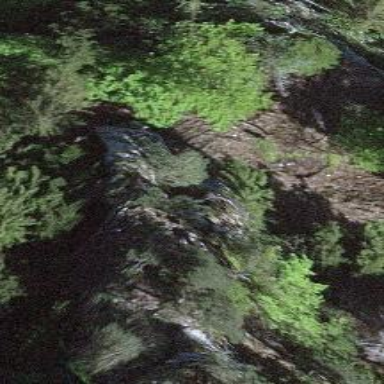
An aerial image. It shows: Natural cliff.